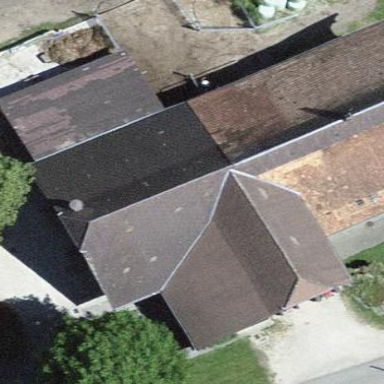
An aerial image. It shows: Farm building.